Field crop: maize
Growth stage: 2
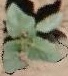
Species: datura